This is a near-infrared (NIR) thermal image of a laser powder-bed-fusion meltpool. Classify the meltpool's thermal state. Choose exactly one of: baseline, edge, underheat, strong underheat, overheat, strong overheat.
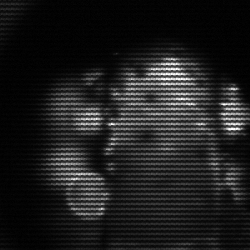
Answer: strong underheat